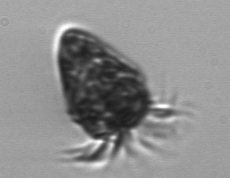
Label: Strombidium_morphotype2